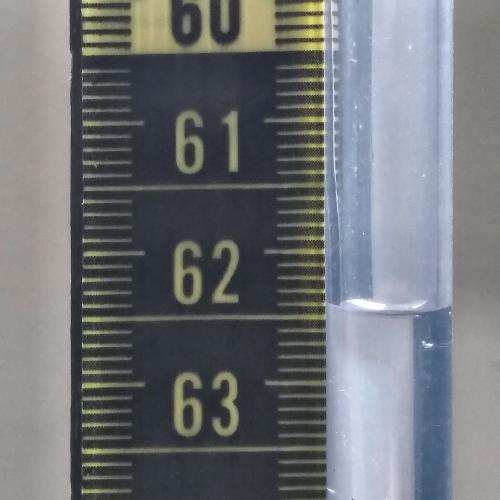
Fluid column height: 62.4 cm